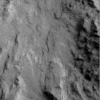
Label: not_dusty